Interaction volume radius: 5 \u00c5
Interaction volume height: 20 \u00c5
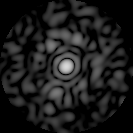
Disorder parameter: 0.8241